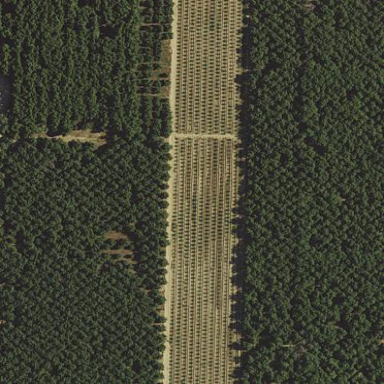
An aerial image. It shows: Orchard.